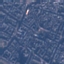
Land use / land cover: Residential